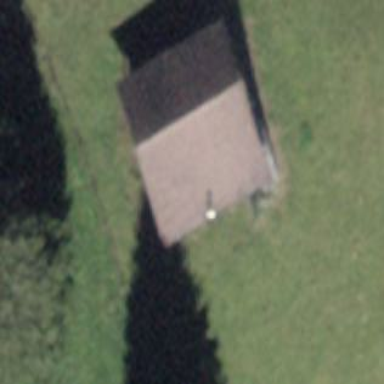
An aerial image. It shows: Rural barn.